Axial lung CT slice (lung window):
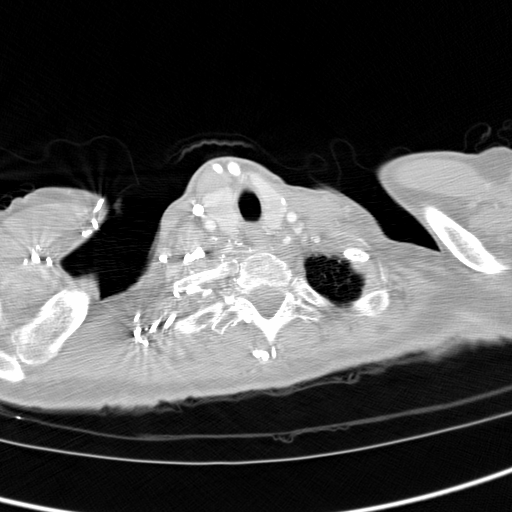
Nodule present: no